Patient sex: M
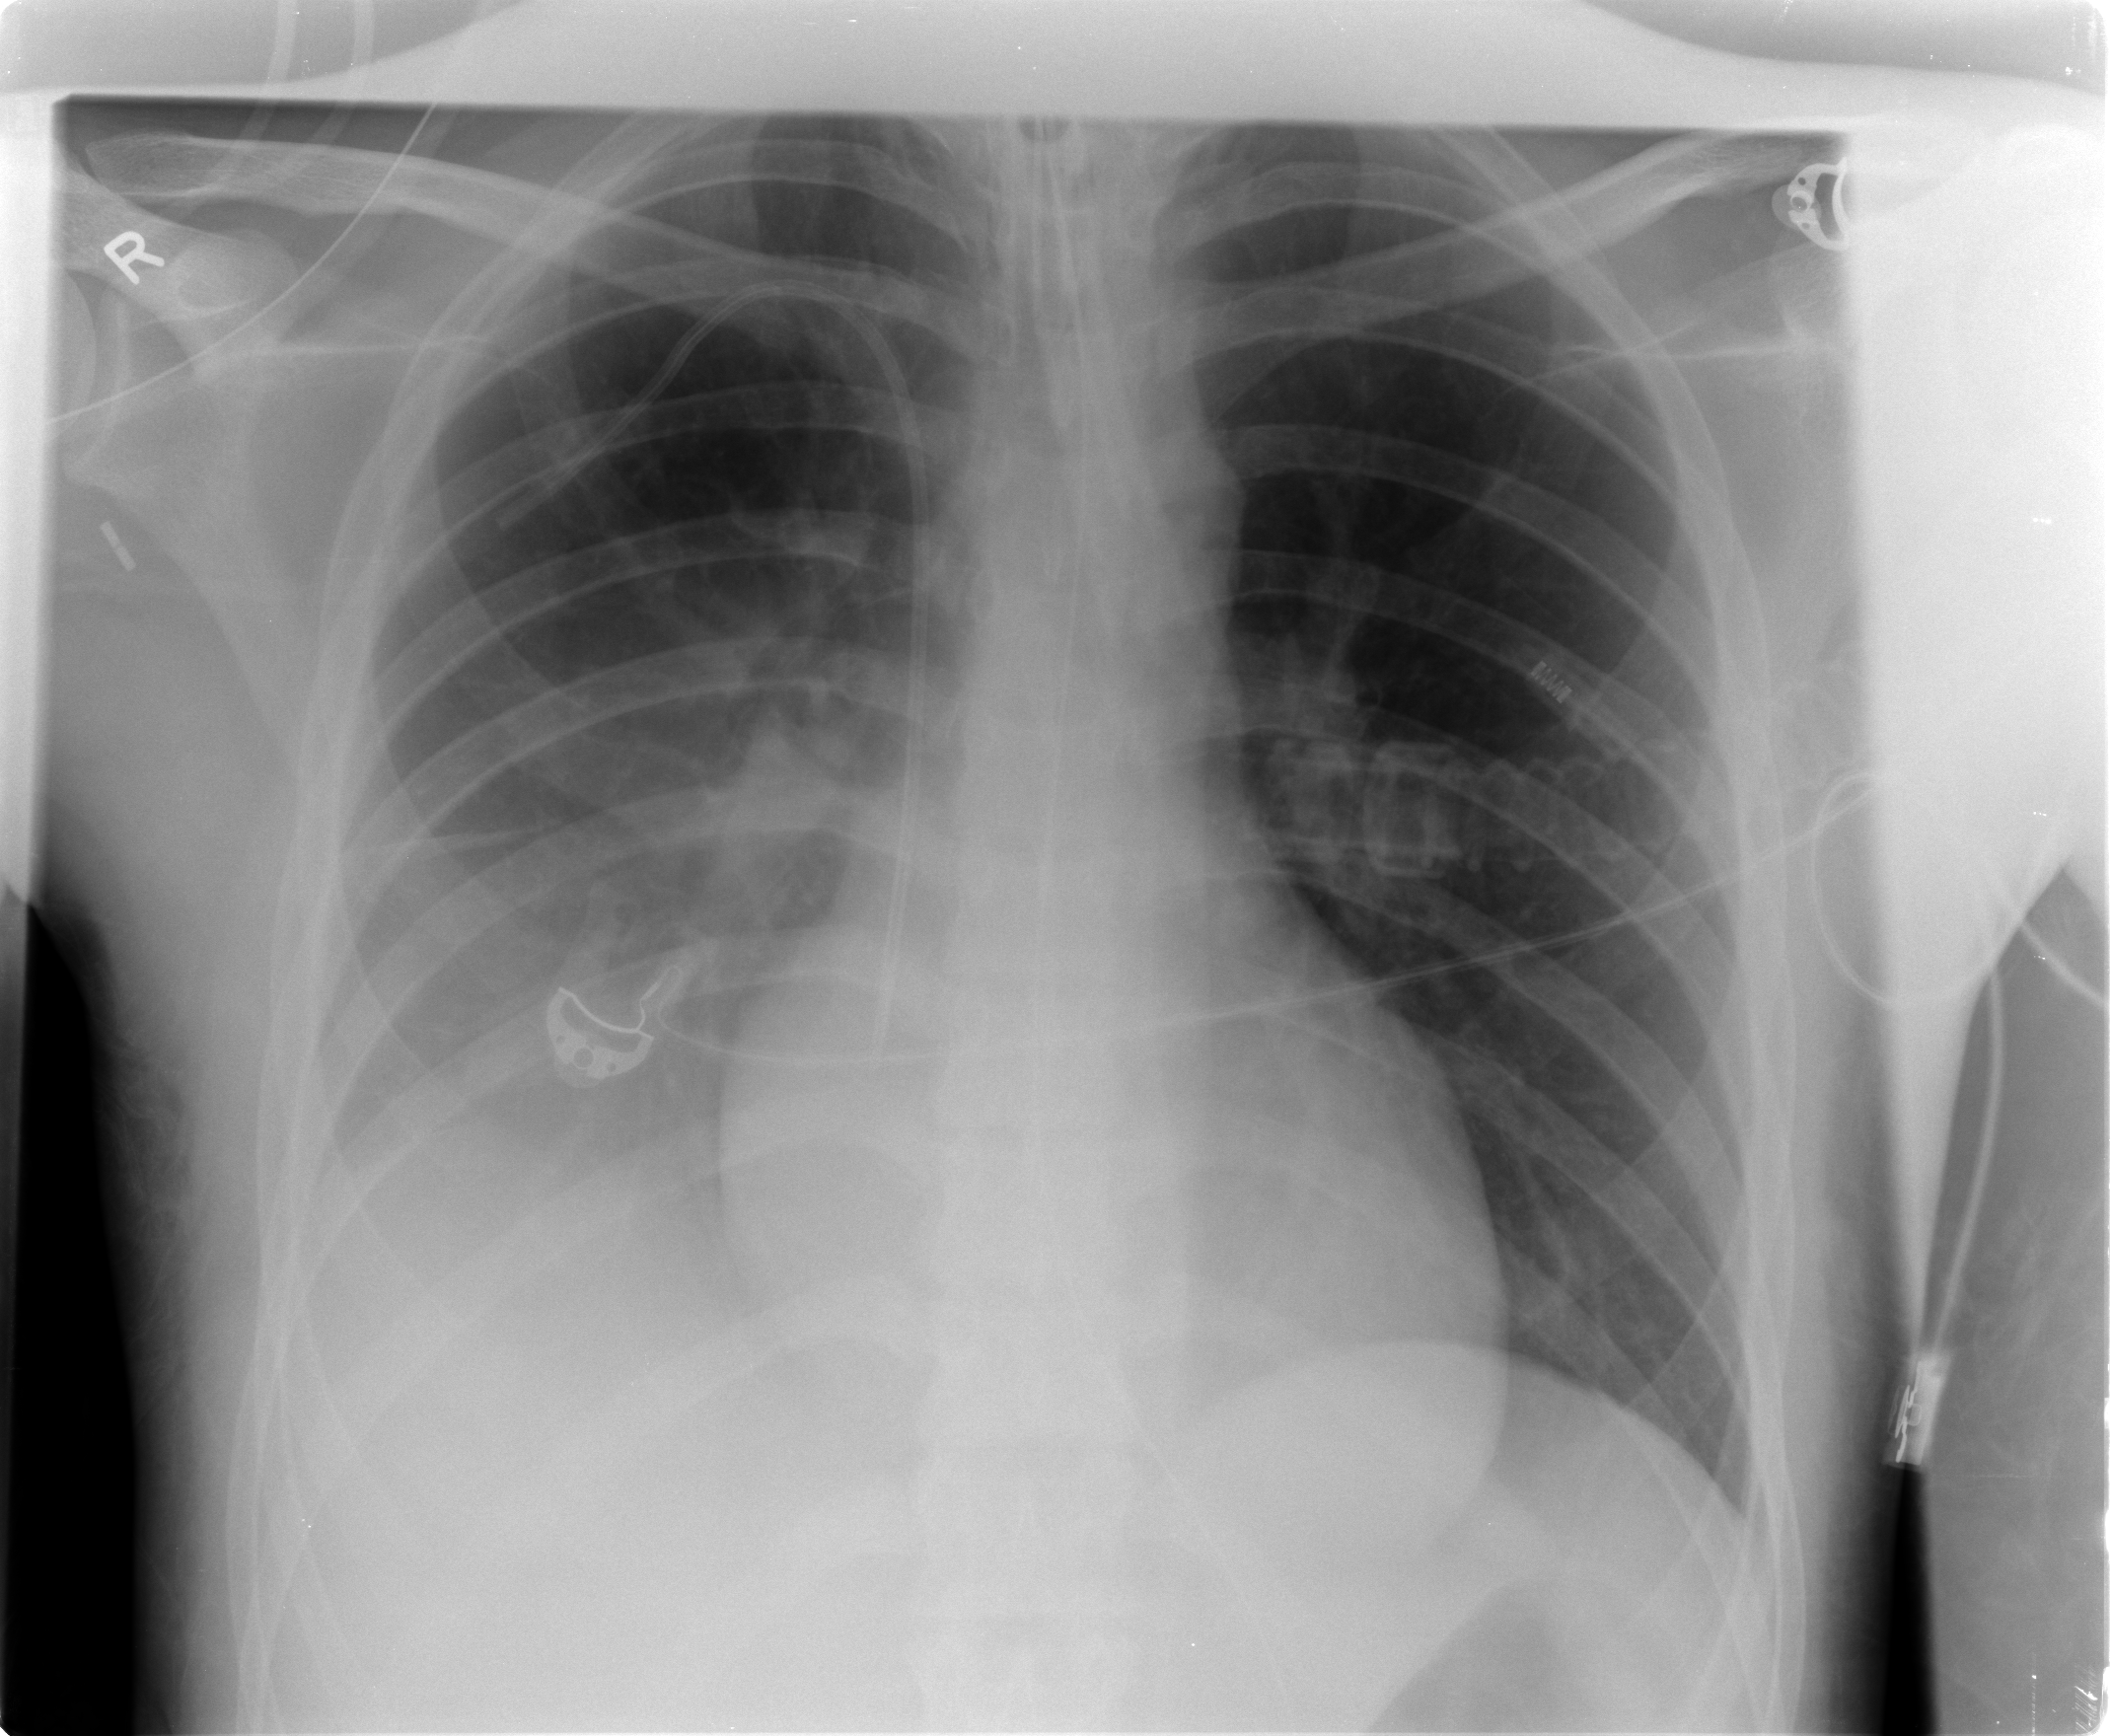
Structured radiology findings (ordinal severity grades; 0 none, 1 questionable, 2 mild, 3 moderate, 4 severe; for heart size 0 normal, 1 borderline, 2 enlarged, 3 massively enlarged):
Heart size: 0
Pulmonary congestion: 0
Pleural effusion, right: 3
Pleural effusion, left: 0
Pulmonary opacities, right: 0
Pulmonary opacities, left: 0
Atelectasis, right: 0
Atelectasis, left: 0